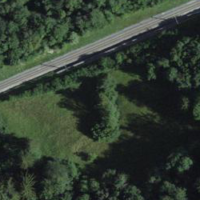
EUNIS habitat code: 24
Species observed at this site:
Chrysosplenium alternifolium